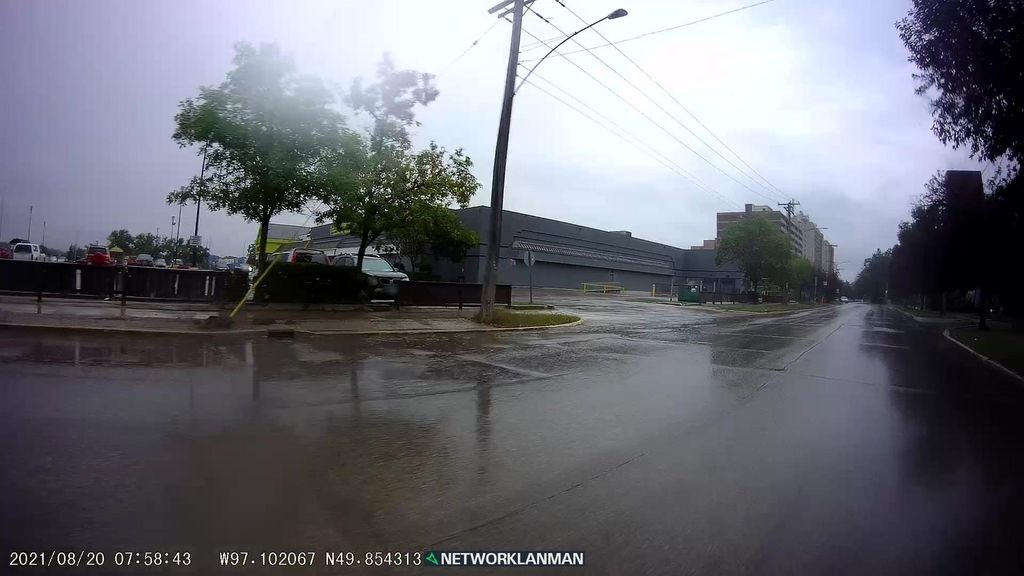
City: winnipeg